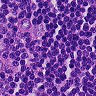
Metastatic tissue present: yes